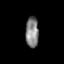
Tissue: skin
Cell type: Epithelial cells
Senescence score: 0.2763
Nuclear area (px): 389
Mean DAPI intensity: 132.625